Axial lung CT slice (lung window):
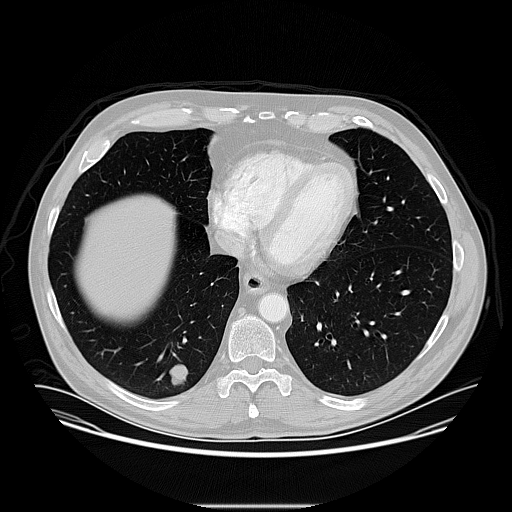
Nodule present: yes
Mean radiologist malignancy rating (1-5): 4